Question: Ok, I'm sure that title was confusing, but what we're trying to do is actually pretty simple. To explain the calculation, consider a cylinder drawn in 3D space given the two endpoints of its centerline and a diameter. Now draw its silhouette against the plane of the screen, but square off the ends so they are parallel with each other and to the screen's plane. That's the 'look' we need.
Now we could simply do exactly that... draw a cylinder with flat lighting to get this effect. However, since we're not actually displaying the 3D shading, calculating all of the triangles that makes up the surface of the cylinder would be complete overkill.
Technically, all we need is a single quad, or at most, two triangles. If the conceptual cylinder is parallel to the screen, then the result would just be a rectangle. If the cylinder is angled towards or away from the screen, then the resulting silhouette is a simple trapezoid. Here's an example...
- - - -

All we would like to do is basically specify the end points of the center line (red) in 3D space along with the 'width' of the ribbon. But to do all of that, you need to not only take into consideration the endpoints in 3D space, but where the camera is too to determine how to make the ends parallel to the viewing plane as not to skew their width, and at that point, you may as well just go back to a cropped silhouette of a transformed cylinder!
So can anyone suggest a nice, simple way to do this?
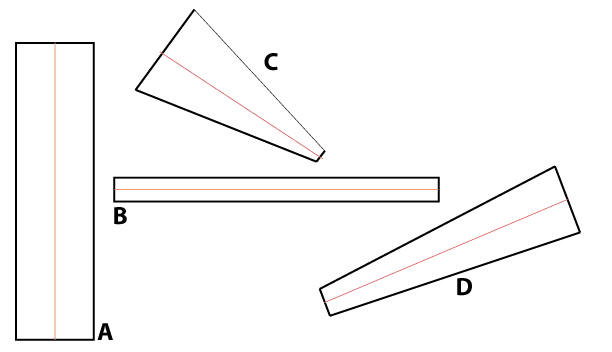
Answer: I would start with a rectangle with the length of the line and the width you desire and perform a
<URL>
but that's me.
Or you could take any line from your plane (camera). And your line segment. These two can be used to form a new plane. Then calculate the normal of this new plane. This will be perpendicular to both your line and your plane. I think that is what you're looking for.